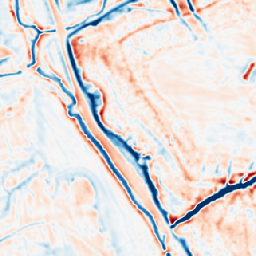
Category: multiscale
Decomposition family: dog_multiscale
Decomposition parameters: sigma_ratio: 1.4
n_scales: 4
base_sigma: 1
Upsampling method: area
Upsampling parameters: scale: 8
Upsampling scale: 8